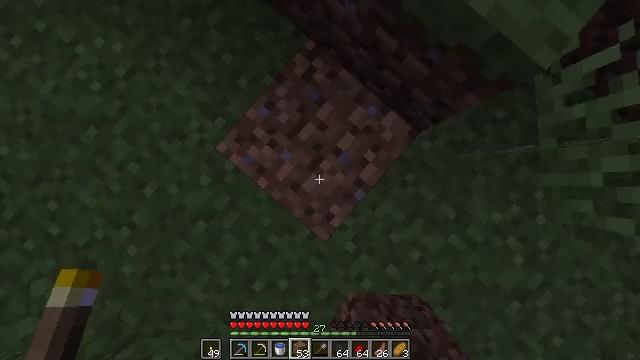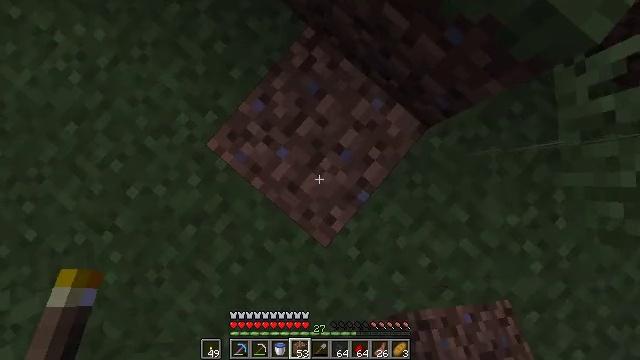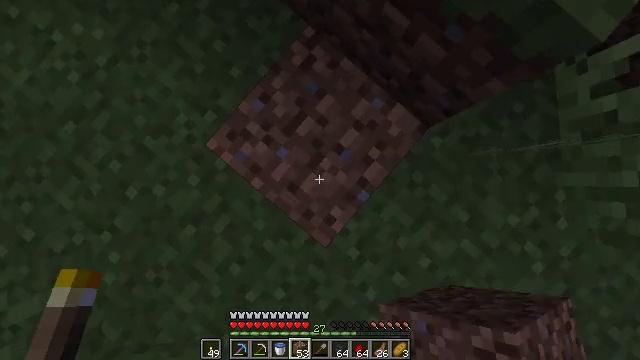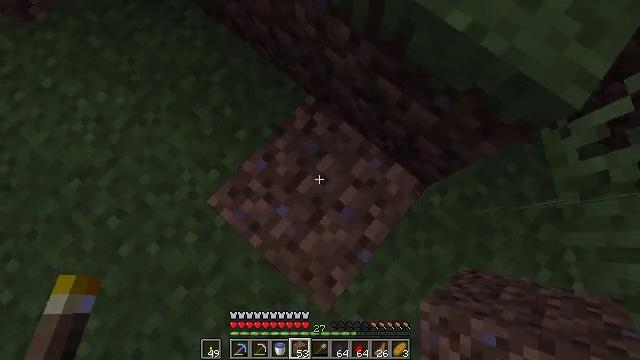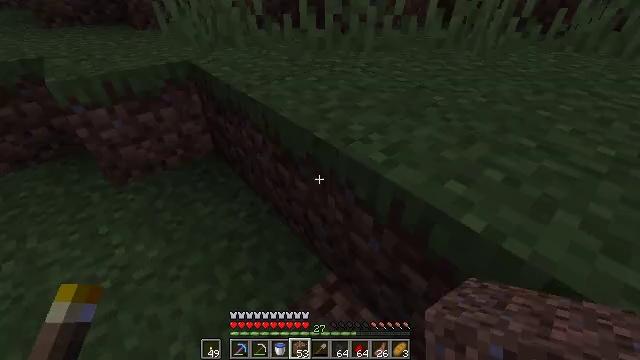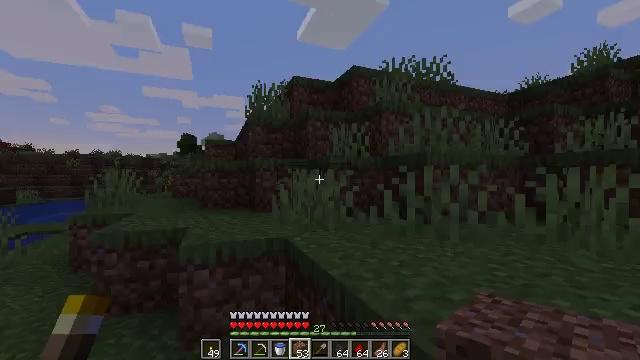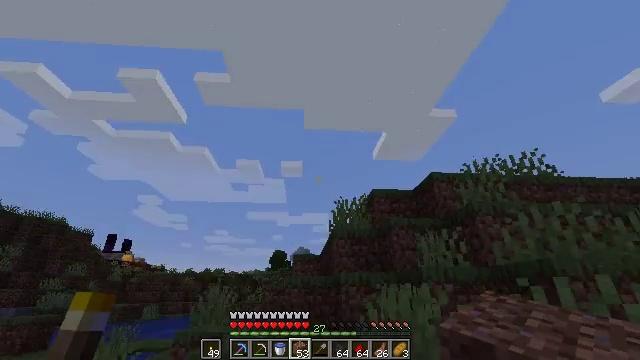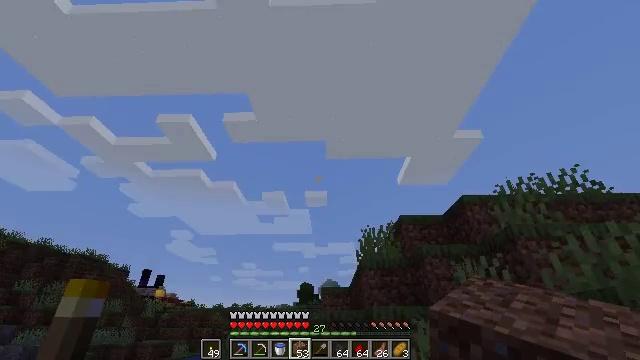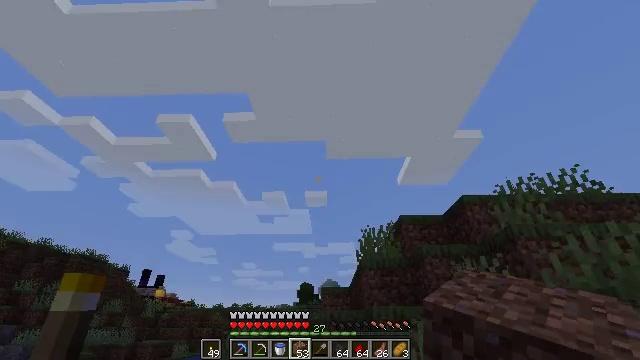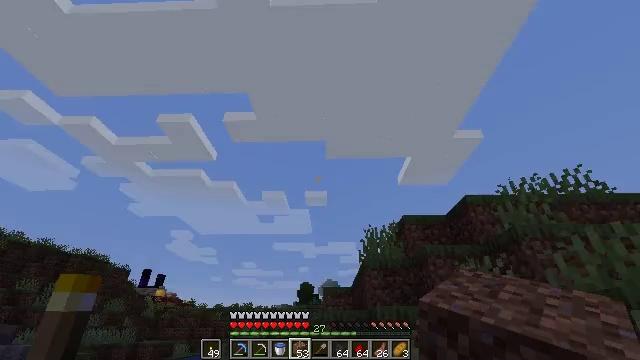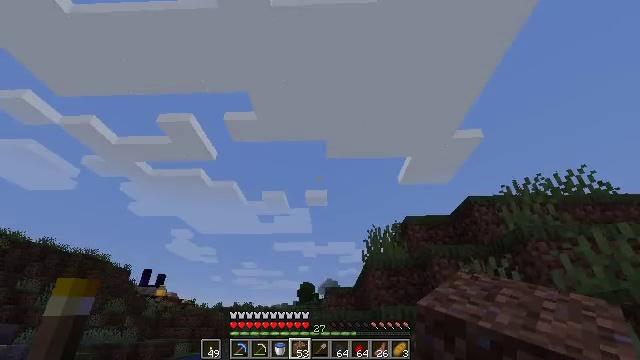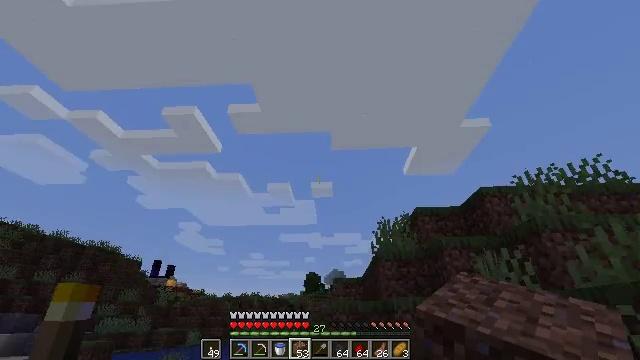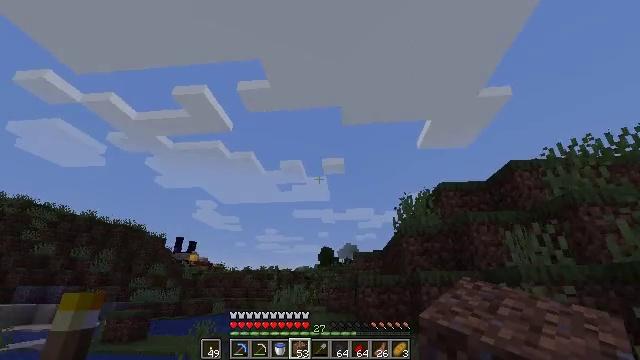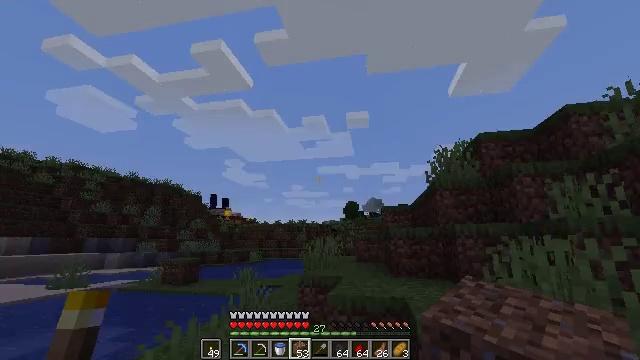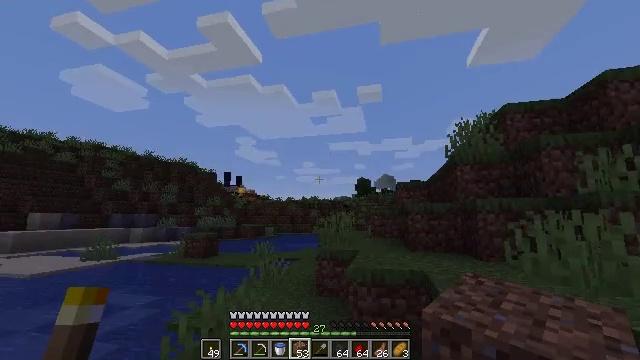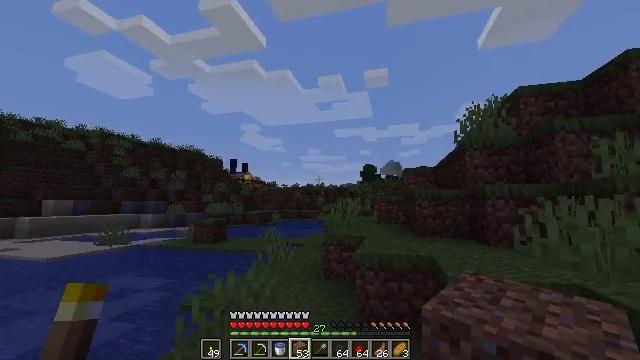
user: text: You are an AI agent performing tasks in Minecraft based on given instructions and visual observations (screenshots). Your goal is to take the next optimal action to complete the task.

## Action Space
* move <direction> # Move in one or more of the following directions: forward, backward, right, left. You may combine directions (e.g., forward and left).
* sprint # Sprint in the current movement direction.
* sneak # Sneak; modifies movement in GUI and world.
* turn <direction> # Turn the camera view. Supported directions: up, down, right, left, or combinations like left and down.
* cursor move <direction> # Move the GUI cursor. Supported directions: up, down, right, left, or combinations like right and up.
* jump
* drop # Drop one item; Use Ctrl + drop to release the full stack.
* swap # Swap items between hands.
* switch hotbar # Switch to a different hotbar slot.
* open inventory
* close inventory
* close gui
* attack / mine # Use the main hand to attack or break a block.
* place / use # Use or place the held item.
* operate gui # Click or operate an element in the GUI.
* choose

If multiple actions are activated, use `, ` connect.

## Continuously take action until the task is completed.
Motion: motion action
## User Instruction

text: Mine the gold block with a pickaxe.
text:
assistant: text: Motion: no_op
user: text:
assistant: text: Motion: no_op
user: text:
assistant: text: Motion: turn up
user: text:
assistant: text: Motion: turn left and up
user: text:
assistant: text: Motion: turn left and up
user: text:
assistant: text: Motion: turn left and up
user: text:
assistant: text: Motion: turn left and up
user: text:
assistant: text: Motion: no_op
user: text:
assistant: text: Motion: move left
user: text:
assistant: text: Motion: move left
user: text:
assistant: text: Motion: move left, turn left and down
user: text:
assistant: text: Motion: move left, turn left and down
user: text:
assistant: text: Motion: turn left and down
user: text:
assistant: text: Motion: turn left and down
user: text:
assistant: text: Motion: turn left and down
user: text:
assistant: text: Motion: turn left and down
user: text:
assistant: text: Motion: move forward, turn left and down
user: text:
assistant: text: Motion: move forward, turn down
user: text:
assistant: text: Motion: move forward
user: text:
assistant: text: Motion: move forward
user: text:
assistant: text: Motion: move forward
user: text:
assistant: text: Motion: move forward
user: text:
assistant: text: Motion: move forward
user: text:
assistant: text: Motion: move forward
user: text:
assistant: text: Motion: no_op
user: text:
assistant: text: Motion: no_op
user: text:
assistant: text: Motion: no_op
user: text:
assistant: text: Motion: no_op
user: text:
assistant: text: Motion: no_op
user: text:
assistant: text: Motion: no_op